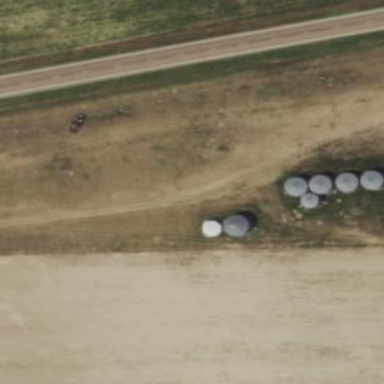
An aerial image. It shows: Silo.